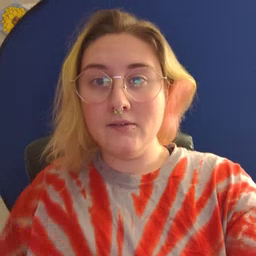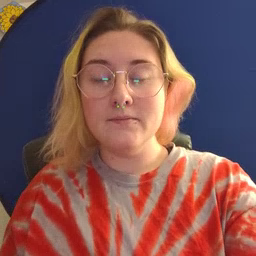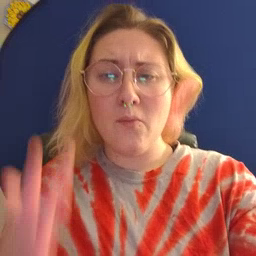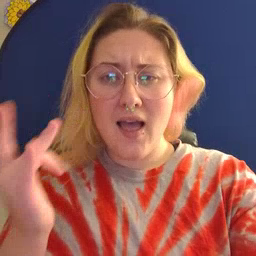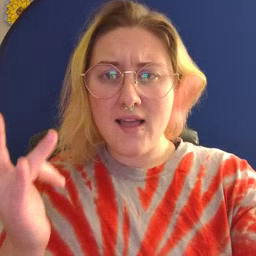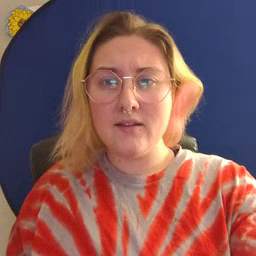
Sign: why